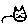
Label: cat